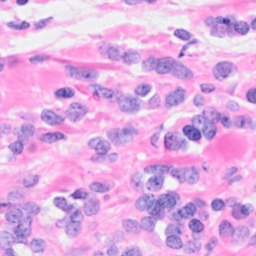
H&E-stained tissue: Breast